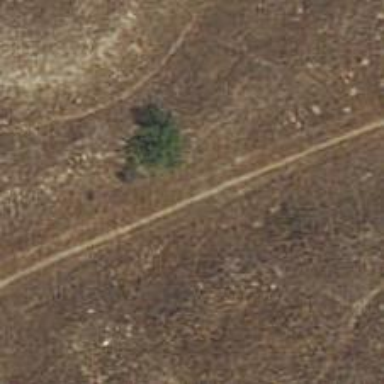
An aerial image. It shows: Unpaved track road.